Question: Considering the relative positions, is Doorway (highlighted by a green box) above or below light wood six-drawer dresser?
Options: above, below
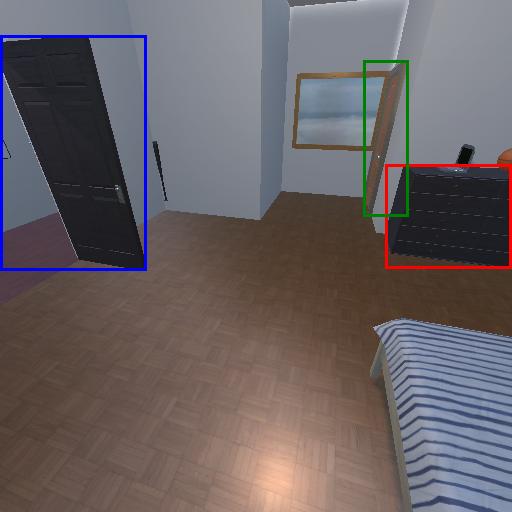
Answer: above